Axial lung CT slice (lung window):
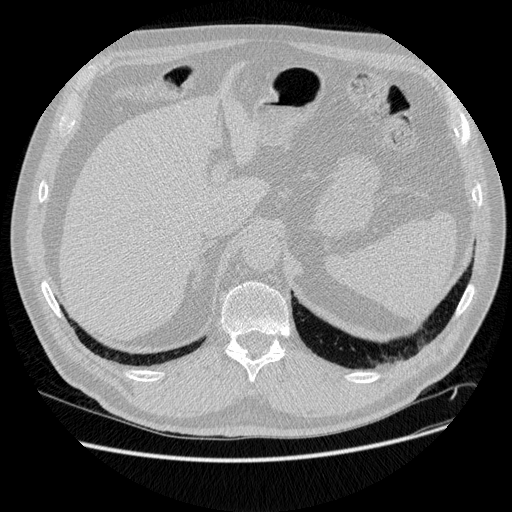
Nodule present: no